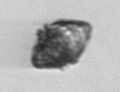
Label: Kryptoperidinium_triquetrum